Question: So lets say i this set of data and i only want to count if the time is 00:00:00 regardless of the date.
I have tried a few things so far that haven't seemed to work such as wildcards, and using the decimal value but nothing i have tried seems to have worked so far.

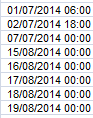
Answer: As you have alluded to, date/time values are store as numbers, with the integral part representing the date, and the decimal part representing the time. so a date with no time would be equal to the int() of the date.
You can build up your solution by creating an IF statement for the first cell which returns 1 if the value = INT(value), or 0 otherwise, and then use the 'Ctrl-Shift-Enter' ninja technique to achieve what you want.
So assuming that your dates start in cell A1,
1. Enter =SUM(IF(A1-INT(A1)=0,1,0)) where you want your total to appear. This will return 0 for your example.
2. Edit the formula to change each of the A1 cell references so that they refer to the range of cells containing the dates. In your example this would be A1:A8. So your formula will now be =SUM(IF(A1:A8-INT(A1:A8)=0,1,0))
3. Instead of pressing Enter (which will cause an error), Hold down Ctrl and Shift, then press Enter.
4. A set of curly braces will appear around your formula, and the value of the cell will be the sum of all the IF statements that equal 1, i.e. the count of all dates that don't have a time component.
Here's a <URL>